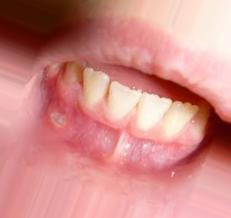
Condition: Mouth Ulcer